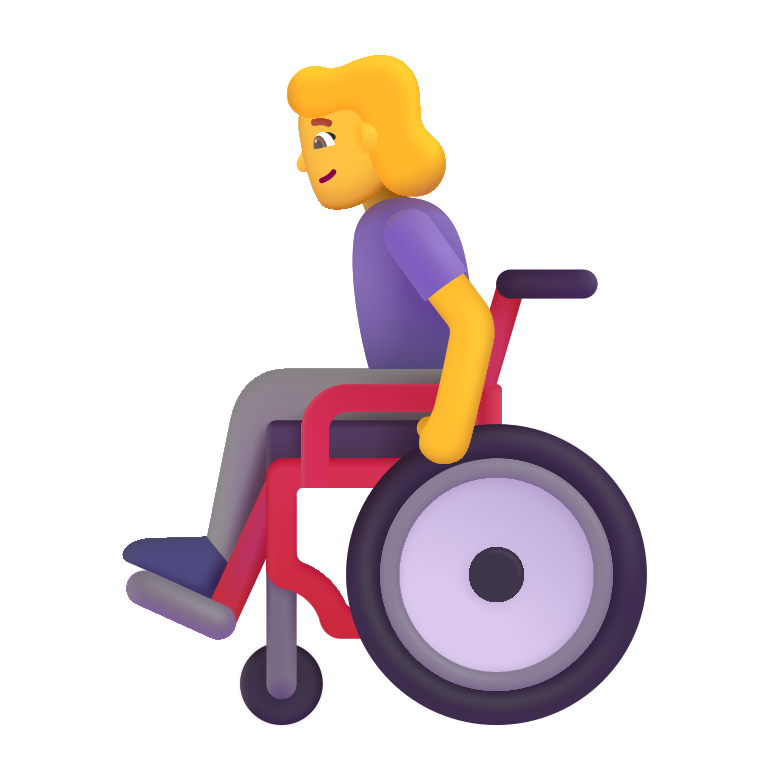
woman in manual wheelchair color default